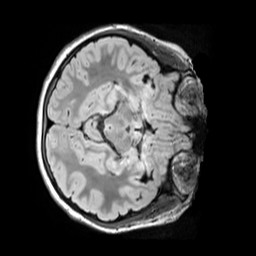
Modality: FLAIR
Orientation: axial
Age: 11
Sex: female
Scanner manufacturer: siemens
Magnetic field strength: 3 T
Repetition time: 5 s
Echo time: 0.388 s